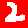
Digit: 2